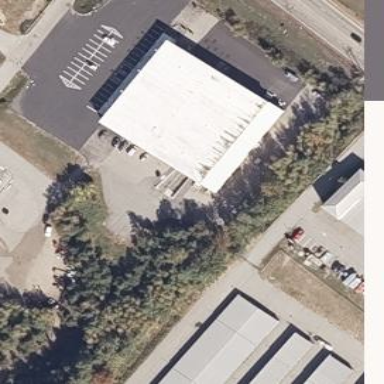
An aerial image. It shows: Commercial warehouse.